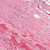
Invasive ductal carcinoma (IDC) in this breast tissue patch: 0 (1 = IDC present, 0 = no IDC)